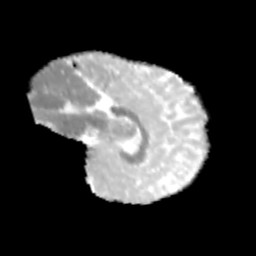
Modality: MD
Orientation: sagittal
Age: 9
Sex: male
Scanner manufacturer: siemens
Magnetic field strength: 3 T
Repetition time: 3.8 s
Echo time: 0.07 s